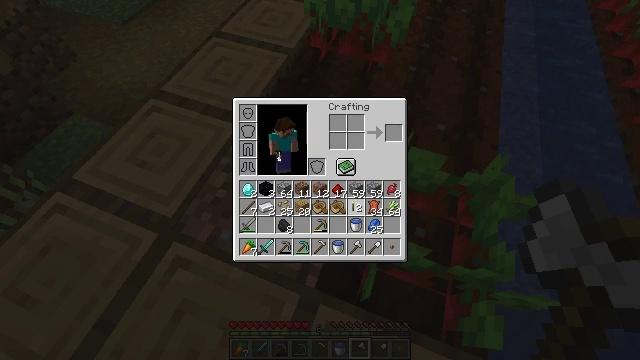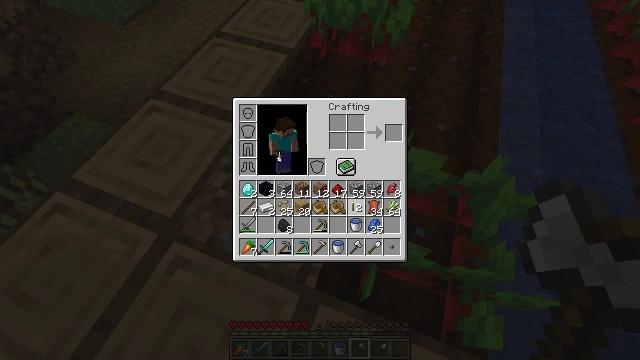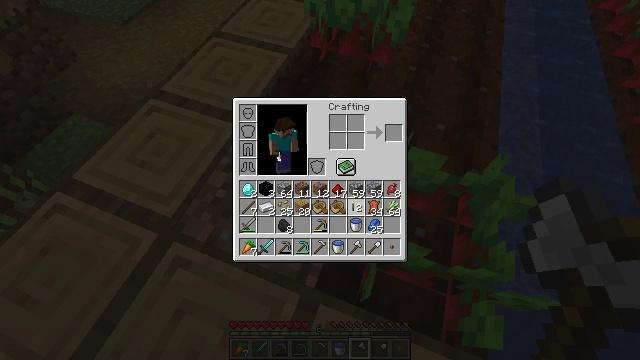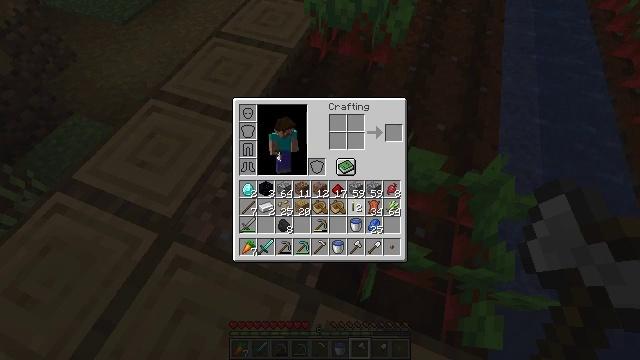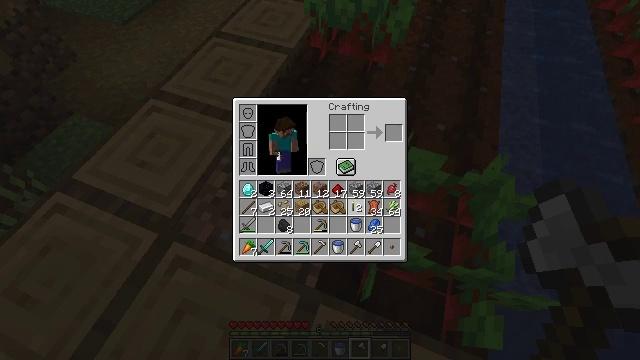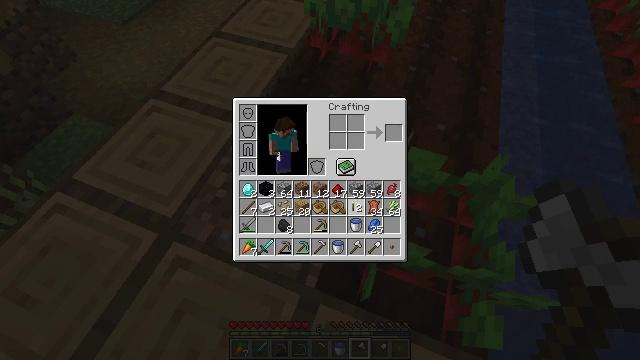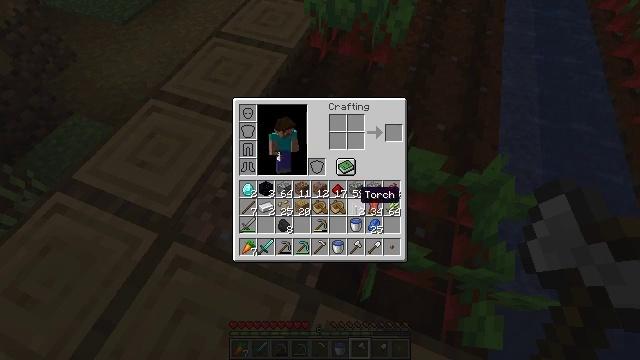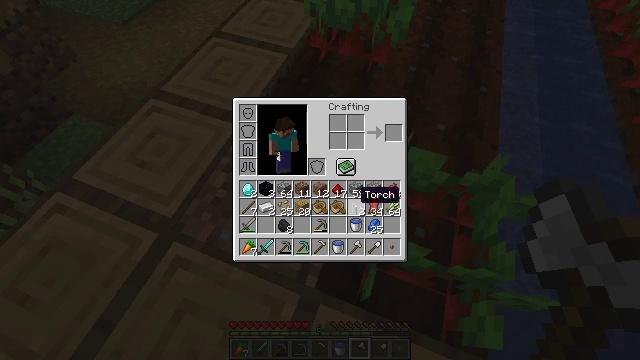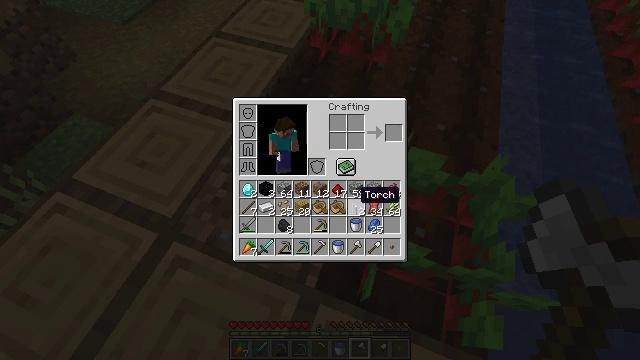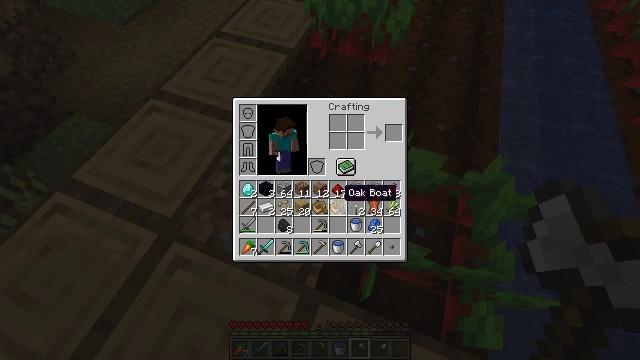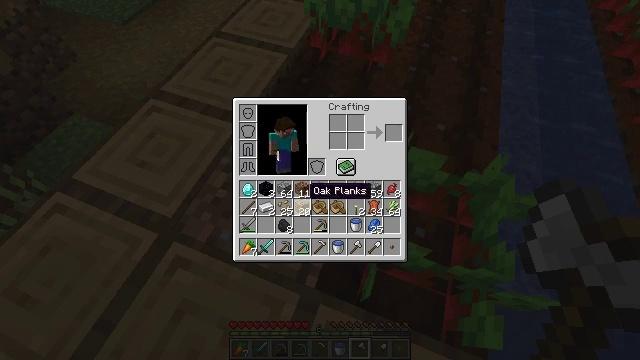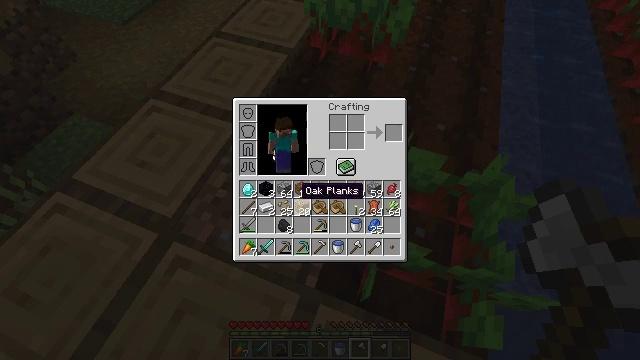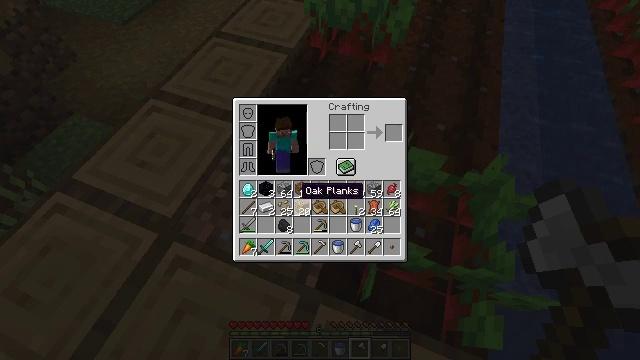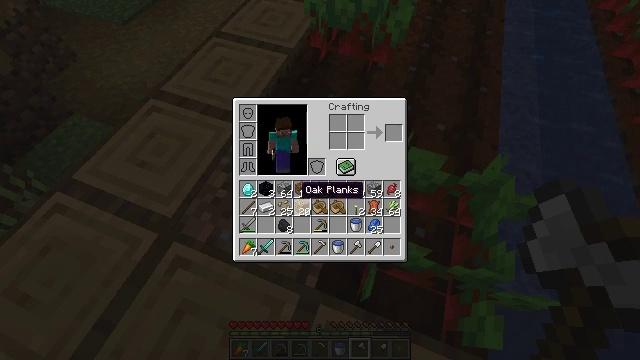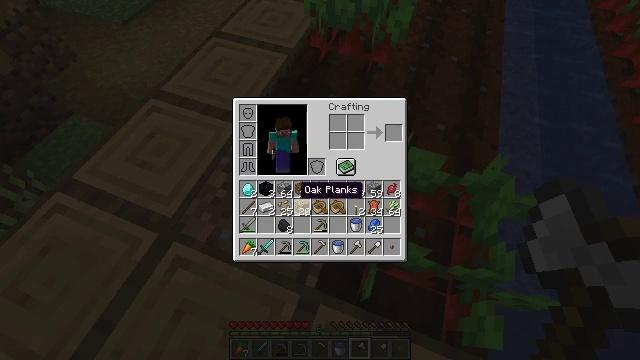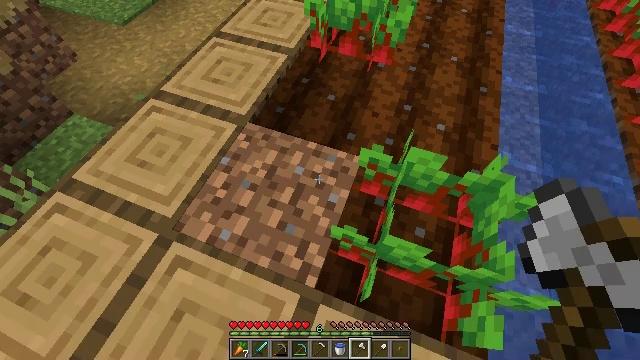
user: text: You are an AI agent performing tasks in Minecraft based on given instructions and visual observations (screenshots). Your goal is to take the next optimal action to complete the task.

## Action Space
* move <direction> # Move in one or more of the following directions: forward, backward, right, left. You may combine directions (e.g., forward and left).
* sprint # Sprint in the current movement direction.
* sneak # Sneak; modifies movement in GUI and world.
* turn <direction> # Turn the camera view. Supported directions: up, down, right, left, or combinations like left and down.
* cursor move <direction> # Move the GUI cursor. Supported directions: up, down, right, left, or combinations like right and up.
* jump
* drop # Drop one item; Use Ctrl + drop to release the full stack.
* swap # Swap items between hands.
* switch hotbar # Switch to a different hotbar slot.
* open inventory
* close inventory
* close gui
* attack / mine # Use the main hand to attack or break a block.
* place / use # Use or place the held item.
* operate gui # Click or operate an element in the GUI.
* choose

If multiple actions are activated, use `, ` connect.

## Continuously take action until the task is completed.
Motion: motion action
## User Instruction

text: Collect beetroots from the field.
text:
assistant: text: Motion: no_op
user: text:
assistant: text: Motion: no_op
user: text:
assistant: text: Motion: operate gui
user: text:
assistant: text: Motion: operate gui
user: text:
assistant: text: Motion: operate gui
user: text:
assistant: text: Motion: no_op
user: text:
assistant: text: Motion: no_op
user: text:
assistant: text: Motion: no_op
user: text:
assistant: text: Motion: cursor move left
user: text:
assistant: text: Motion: cursor move left
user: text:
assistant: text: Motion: cursor move left
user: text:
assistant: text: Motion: no_op
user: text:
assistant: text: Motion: no_op
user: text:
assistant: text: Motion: no_op
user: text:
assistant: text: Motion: close inventory
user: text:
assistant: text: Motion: close inventory
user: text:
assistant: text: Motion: close inventory
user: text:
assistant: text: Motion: no_op
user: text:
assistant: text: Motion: no_op
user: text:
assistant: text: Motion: no_op
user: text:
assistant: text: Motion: no_op
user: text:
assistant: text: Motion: no_op
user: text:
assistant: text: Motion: no_op
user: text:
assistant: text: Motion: turn right
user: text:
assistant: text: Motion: turn right
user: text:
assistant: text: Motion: no_op
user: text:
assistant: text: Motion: no_op
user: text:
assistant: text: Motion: no_op
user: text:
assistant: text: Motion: turn left
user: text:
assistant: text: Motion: turn left